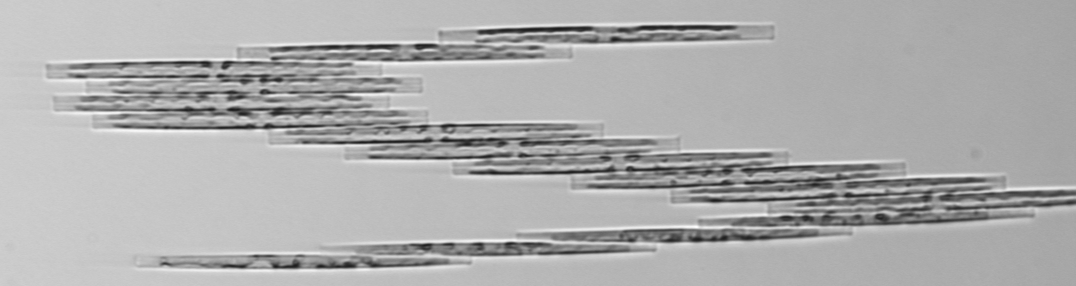
Label: Bacillaria